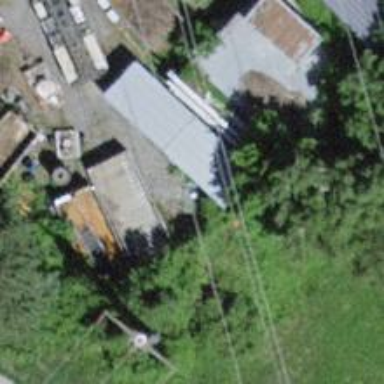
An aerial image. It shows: Pole supporting pipeline marker with roof cover.